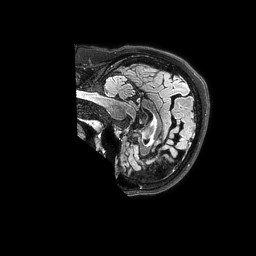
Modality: FLAIR
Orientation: sagittal
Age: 51
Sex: female
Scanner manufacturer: philips
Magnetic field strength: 3 T
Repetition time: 4.8 s
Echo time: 0.34 s